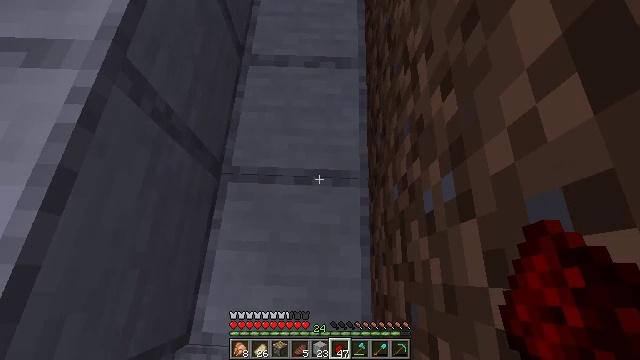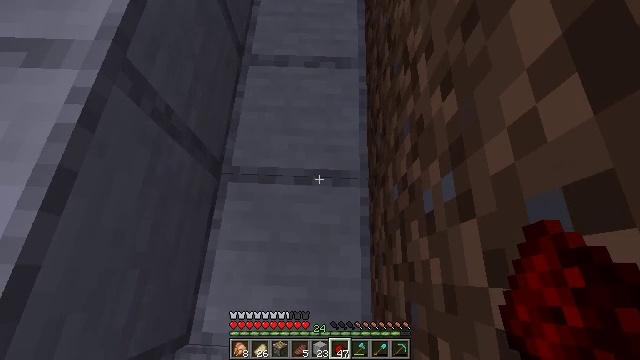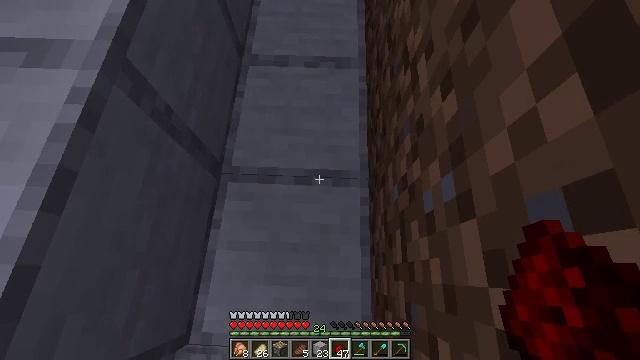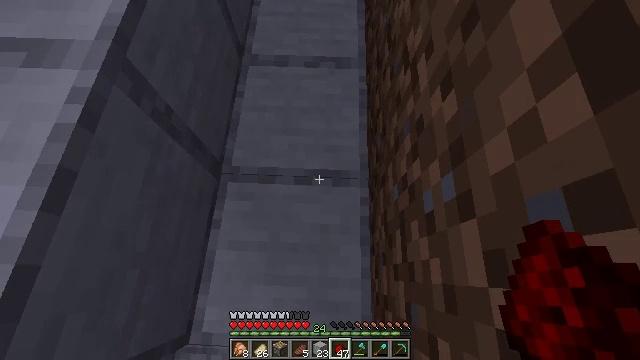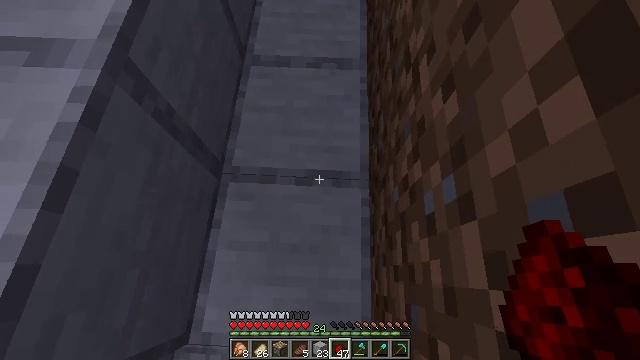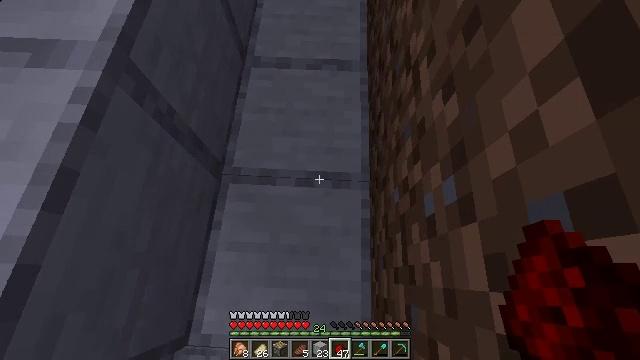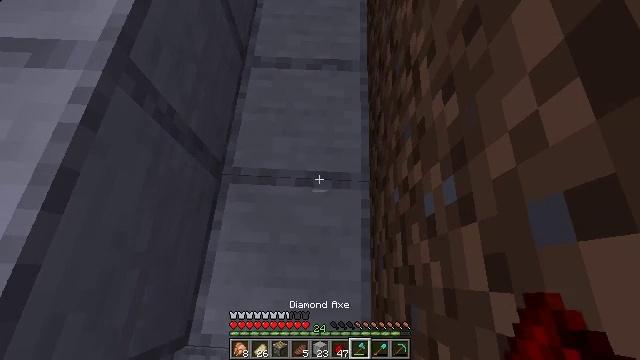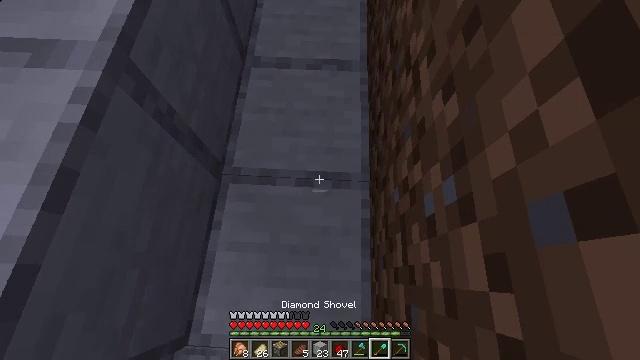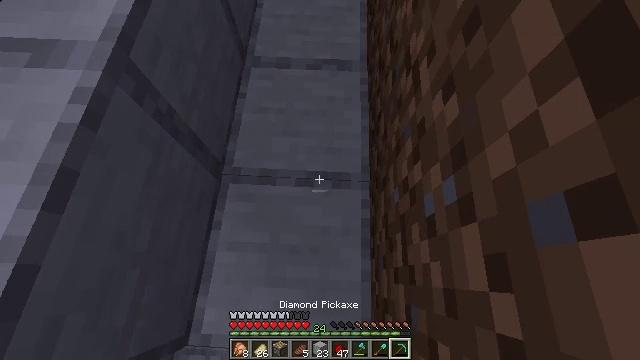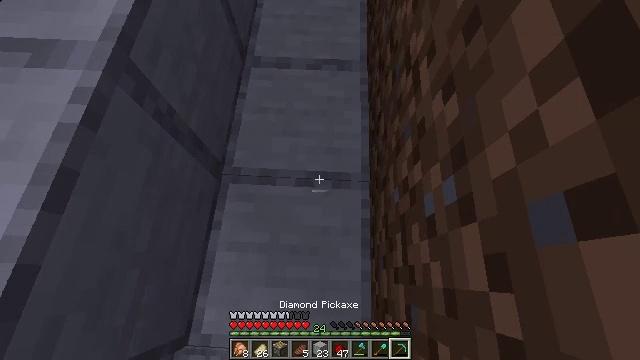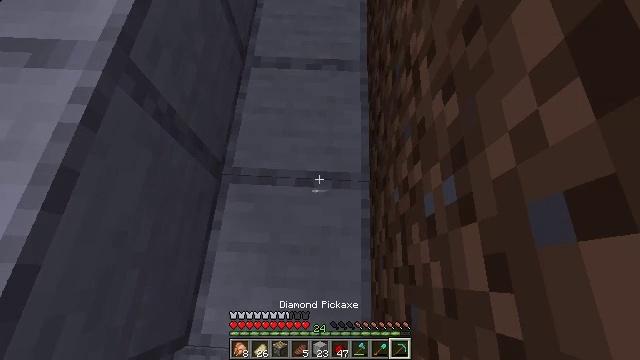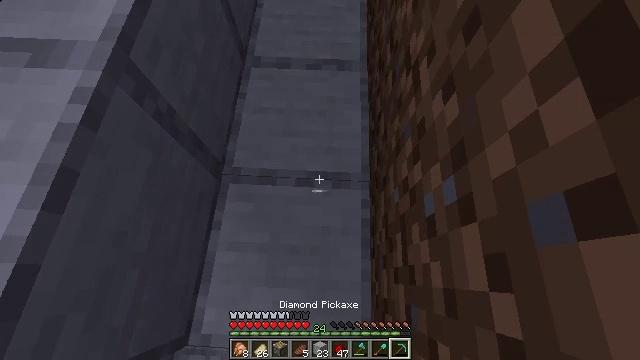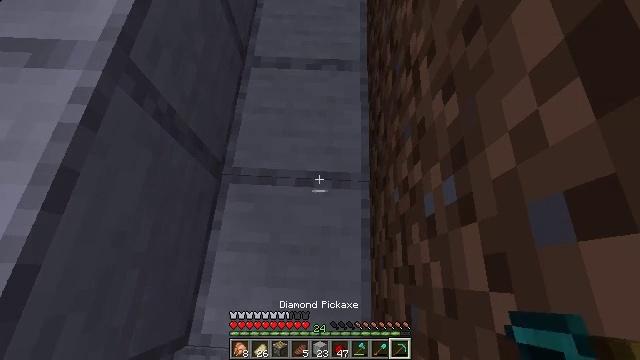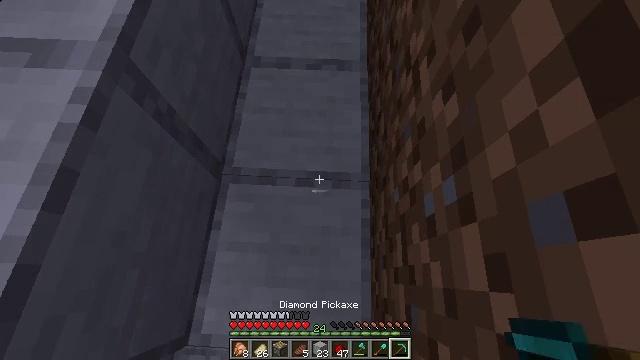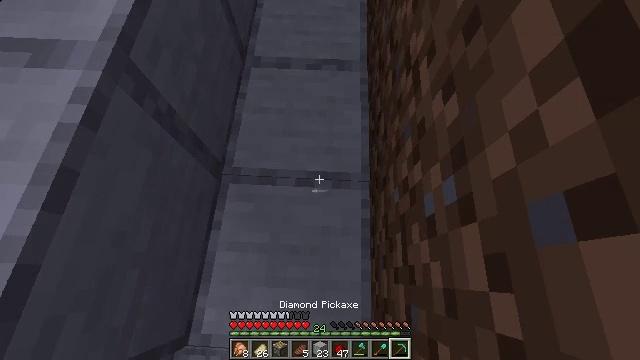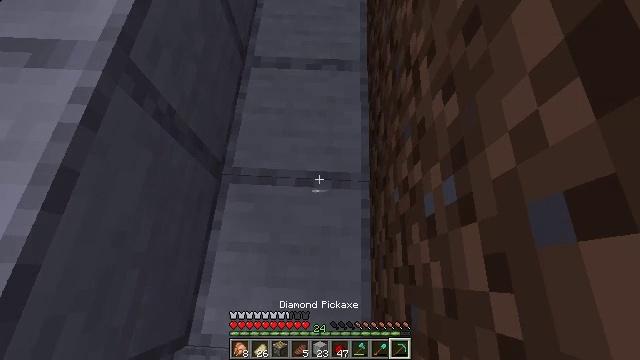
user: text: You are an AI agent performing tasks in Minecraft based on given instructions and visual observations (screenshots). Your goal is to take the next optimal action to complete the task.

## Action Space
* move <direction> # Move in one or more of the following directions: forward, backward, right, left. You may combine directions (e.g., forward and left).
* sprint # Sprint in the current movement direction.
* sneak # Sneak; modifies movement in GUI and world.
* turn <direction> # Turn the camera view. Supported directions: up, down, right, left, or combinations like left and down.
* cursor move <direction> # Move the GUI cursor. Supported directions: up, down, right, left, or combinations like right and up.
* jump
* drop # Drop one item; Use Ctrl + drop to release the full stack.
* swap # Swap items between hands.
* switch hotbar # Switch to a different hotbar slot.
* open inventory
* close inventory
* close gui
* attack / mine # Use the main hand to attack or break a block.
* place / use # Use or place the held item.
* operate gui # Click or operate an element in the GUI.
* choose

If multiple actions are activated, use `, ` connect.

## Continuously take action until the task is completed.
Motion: motion action
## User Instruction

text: Dig and collect smooth stone.
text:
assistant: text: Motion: no_op
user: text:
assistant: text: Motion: no_op
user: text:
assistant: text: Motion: no_op
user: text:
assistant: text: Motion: no_op
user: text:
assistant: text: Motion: no_op
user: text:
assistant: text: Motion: no_op
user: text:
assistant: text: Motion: no_op
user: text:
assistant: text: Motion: no_op
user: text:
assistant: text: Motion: no_op
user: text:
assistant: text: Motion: no_op
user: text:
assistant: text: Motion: no_op
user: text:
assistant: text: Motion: no_op
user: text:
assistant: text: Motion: no_op
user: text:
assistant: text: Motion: no_op
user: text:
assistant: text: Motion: no_op
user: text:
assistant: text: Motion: no_op
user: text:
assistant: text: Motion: no_op
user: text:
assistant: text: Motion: turn left and down
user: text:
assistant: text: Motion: turn left and down
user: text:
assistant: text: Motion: no_op
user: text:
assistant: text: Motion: no_op
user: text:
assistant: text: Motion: no_op
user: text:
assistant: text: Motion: no_op
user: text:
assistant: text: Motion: no_op
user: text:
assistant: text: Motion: attack / mine
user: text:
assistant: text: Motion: attack / mine
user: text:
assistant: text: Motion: attack / mine
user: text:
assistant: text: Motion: attack / mine
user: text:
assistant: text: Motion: attack / mine
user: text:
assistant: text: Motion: attack / mine